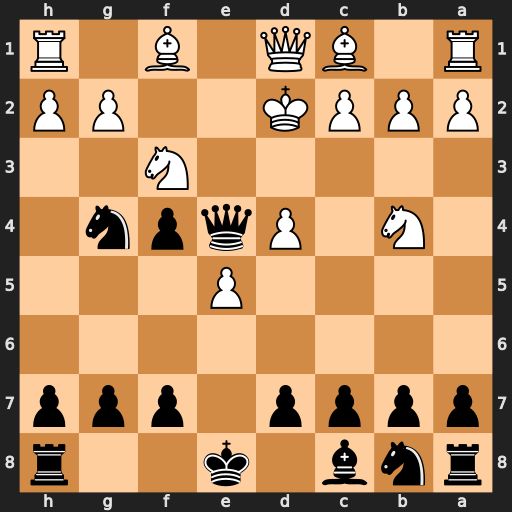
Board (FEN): rnb1k2r/pppp1ppp/8/4P3/1N1Pqpn1/5N2/PPPK2PP/R1BQ1B1R
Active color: b
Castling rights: kq
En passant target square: -
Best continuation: Qe3#